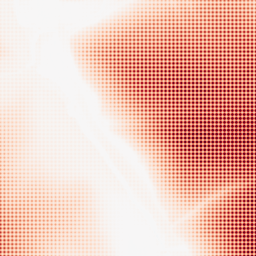
Category: morphological
Decomposition family: rolling_ball
Decomposition parameters: radius: 200
Upsampling method: sinc_blackman
Upsampling parameters: scale: 8
kernel_size: 8
Upsampling scale: 8